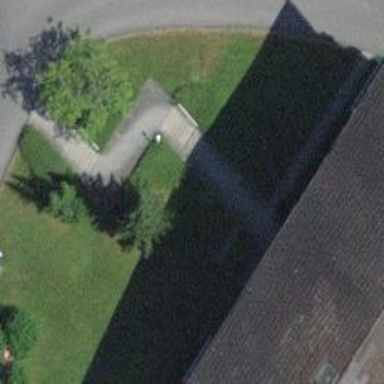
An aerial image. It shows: Road with steps.